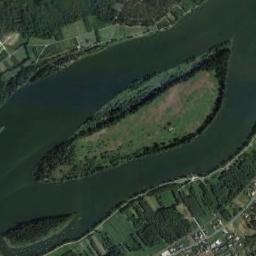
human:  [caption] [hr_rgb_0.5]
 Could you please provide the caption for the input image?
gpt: There are many trees on the island .

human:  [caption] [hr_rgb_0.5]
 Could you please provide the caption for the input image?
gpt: The central island with dense vegetation is surrounded by green river and some farmland are on the sides of river .

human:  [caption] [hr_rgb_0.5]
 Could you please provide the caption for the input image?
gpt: The island is desolate .

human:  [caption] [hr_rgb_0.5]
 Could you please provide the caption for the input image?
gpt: Two shuttle-shaped islands sandwiched between turquoise waters on both sides of the strait  The island is green and yellow-brown intersecting ground and large green areas .

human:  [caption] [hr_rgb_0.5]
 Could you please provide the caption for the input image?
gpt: There are some trees and meadows on the island in a green river .